CT angiography, arterial phase; slice 163 of 182; volume shape [512, 512, 182], voxel spacing [0.625, 0.625, 2.4] mm
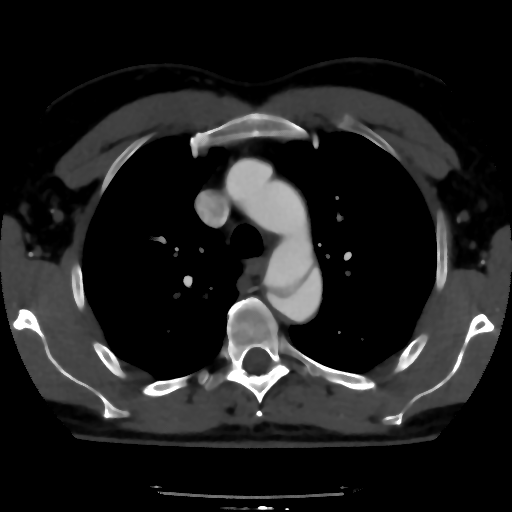
True lumen volume: 207.19 mL
False lumen volume: 144.88 mL